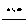
Label: moon